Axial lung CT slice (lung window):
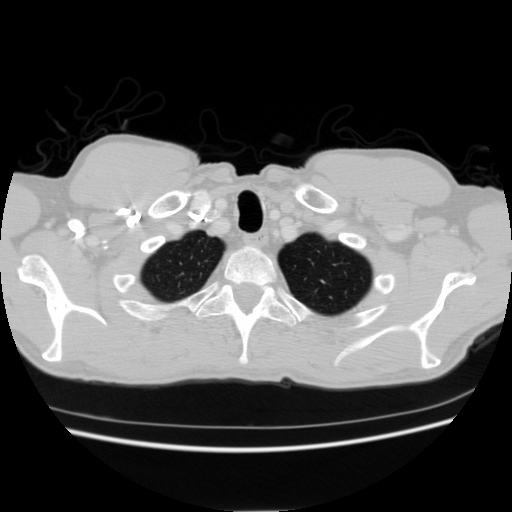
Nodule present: no